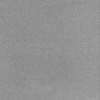
Label: dusty